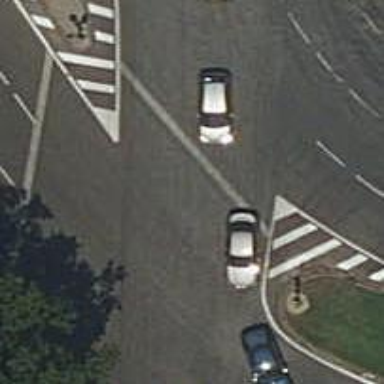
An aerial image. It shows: Road with traffic signals.